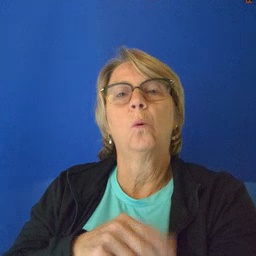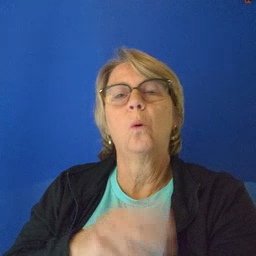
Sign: hello